Field crop: tomato
Growth stage: 1
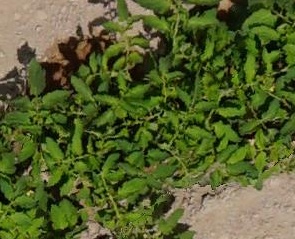
Species: tomato